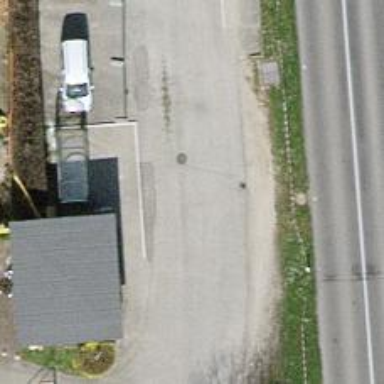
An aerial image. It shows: Bus stop with stop position for public transport.